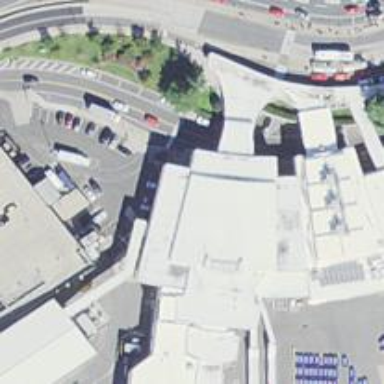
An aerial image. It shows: Terminal at the airport.